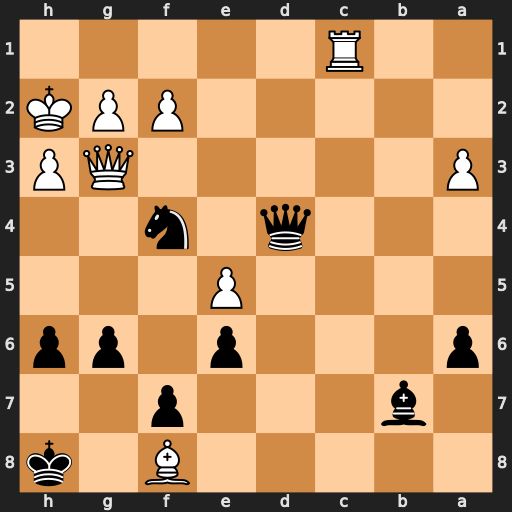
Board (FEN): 5B1k/1b3p2/p3p1pp/4P3/3q1n2/P5QP/5PPK/2R5
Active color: b
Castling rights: -
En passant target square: -
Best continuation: Ne2 Qg4 Qxg4 hxg4 Nxc1